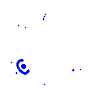
Particle: electron